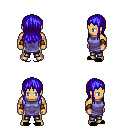
a pixel art fantasy rpg character, male body template, human, tanned skin, chain tabard jacket, metal pants, blue unkempt hairstyle, cloth bracers, black slippers, four views (front, back, left, right), 2x2 character sprite sheet, small pixel art, hard edges, no anti-aliasing